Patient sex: M
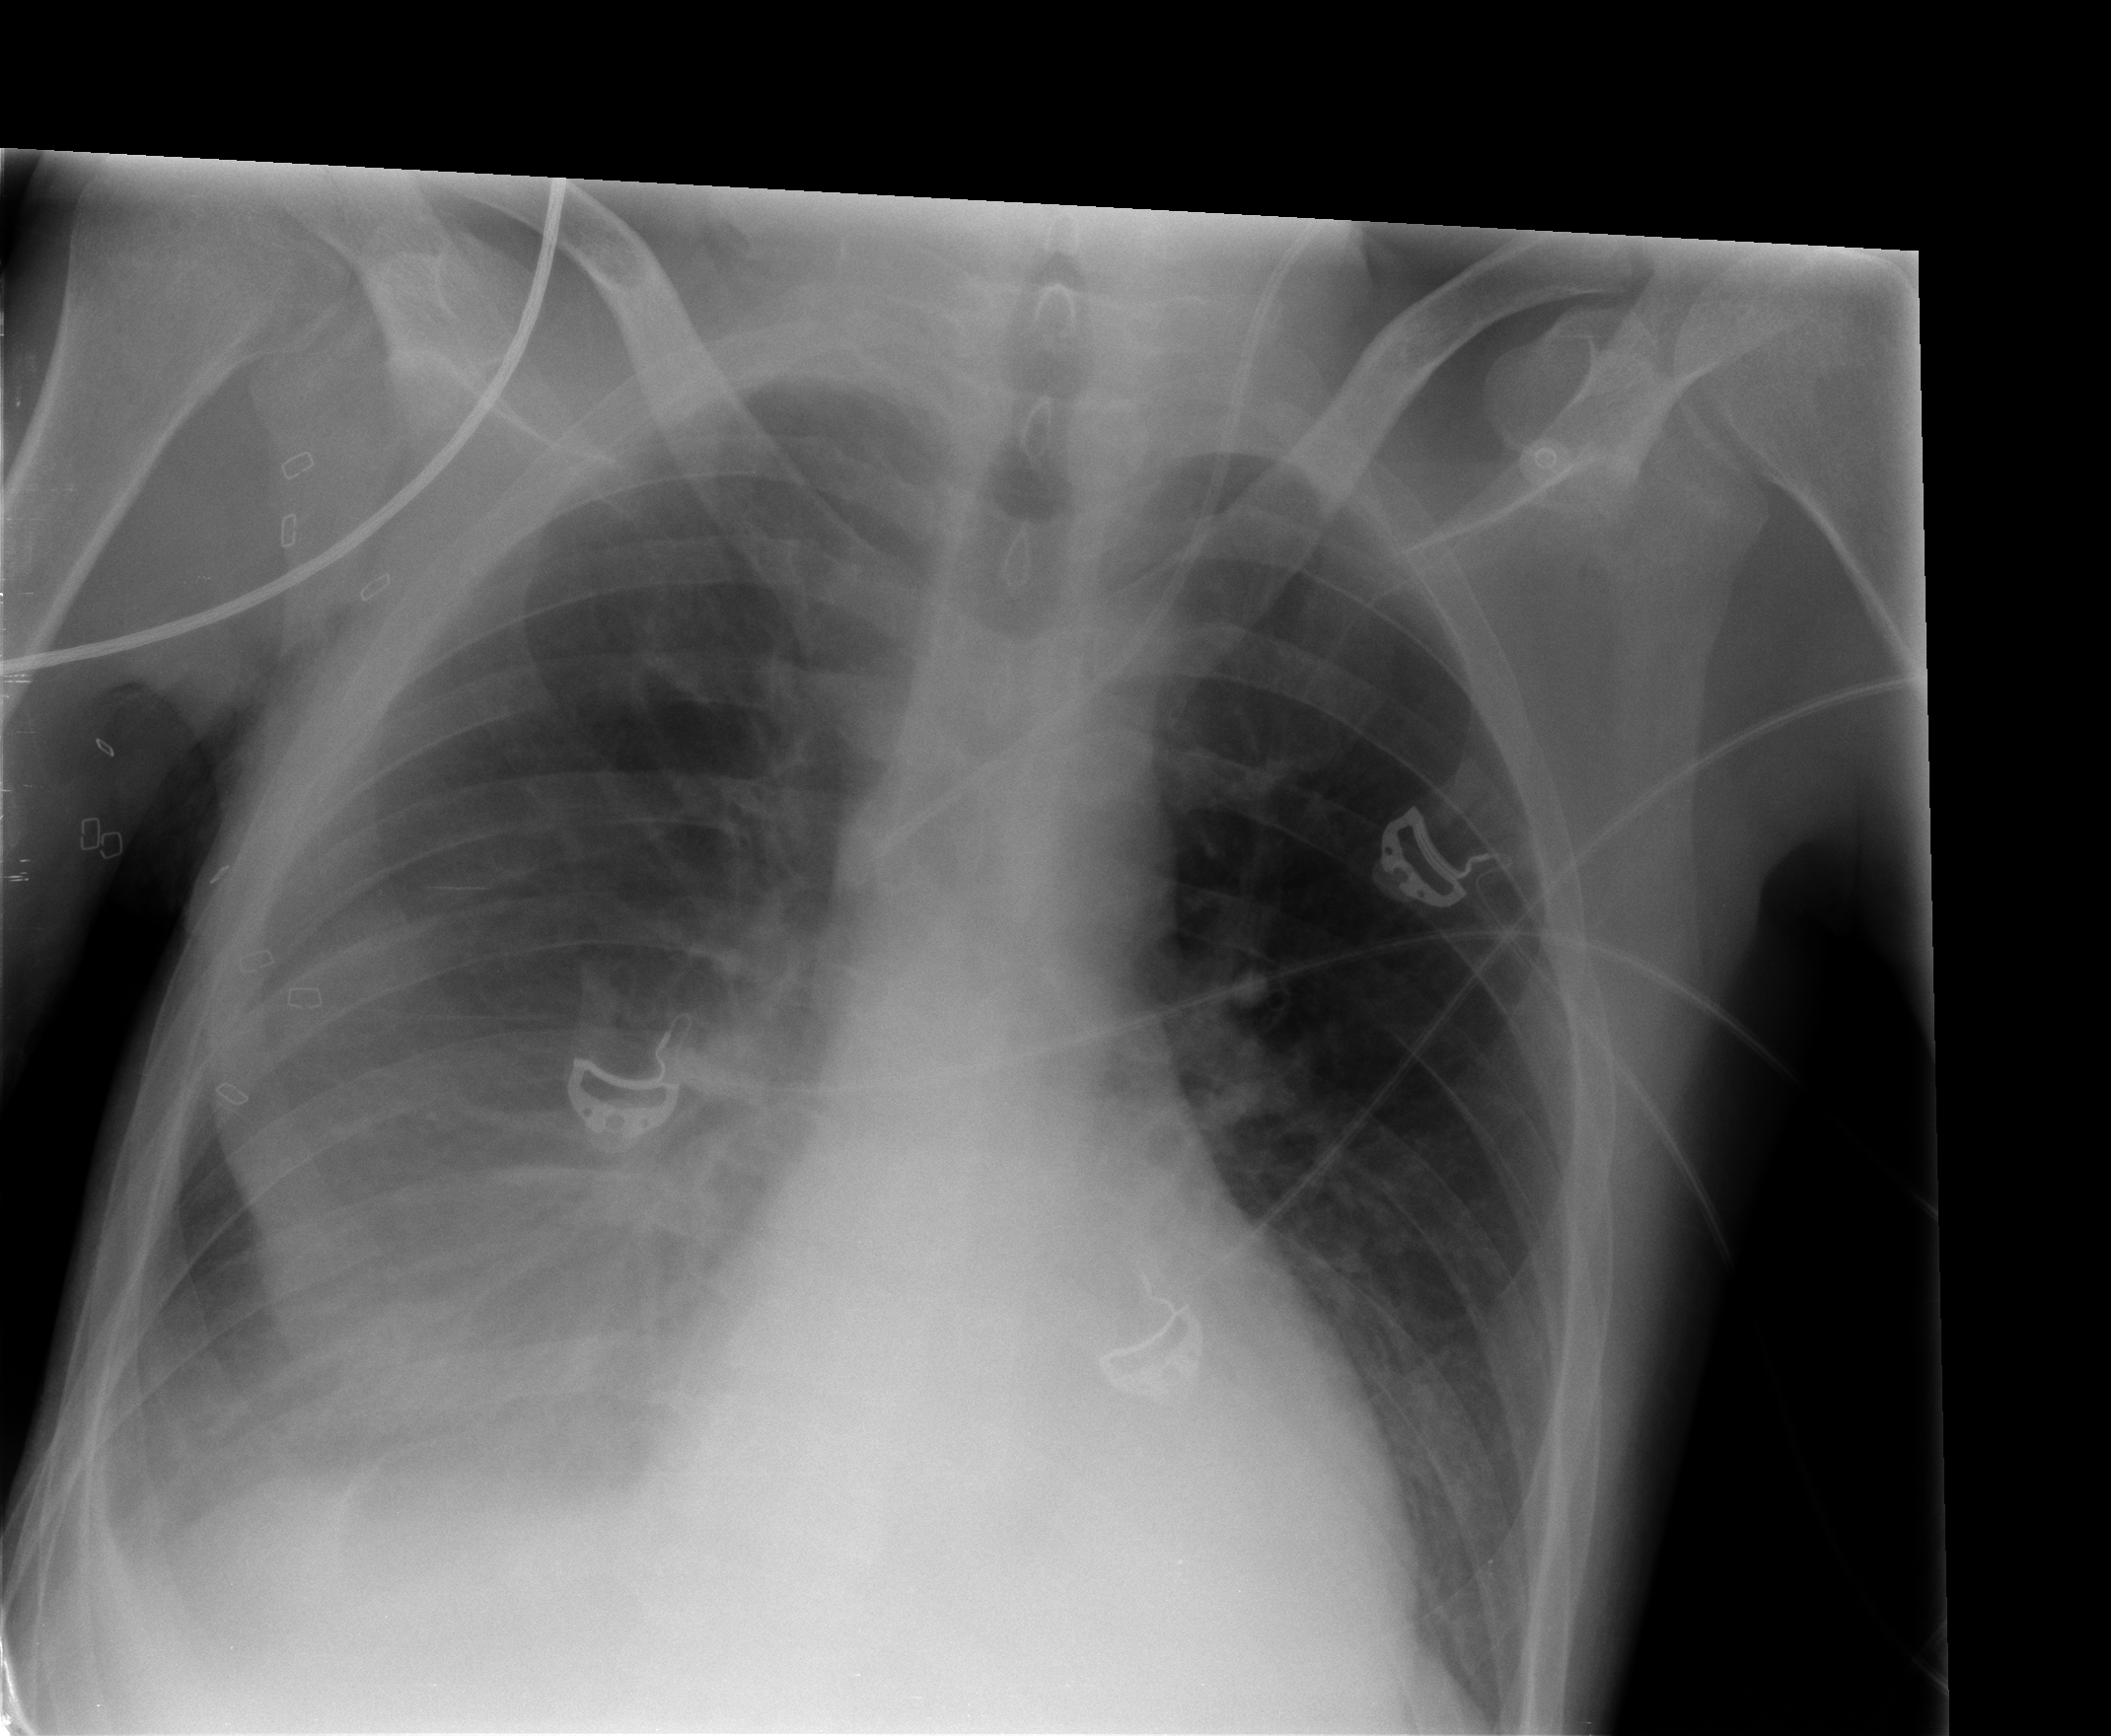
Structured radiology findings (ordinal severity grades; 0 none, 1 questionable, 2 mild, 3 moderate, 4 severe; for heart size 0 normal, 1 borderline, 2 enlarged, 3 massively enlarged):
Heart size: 0
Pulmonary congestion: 0
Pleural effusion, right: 2
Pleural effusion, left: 0
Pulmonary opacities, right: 0
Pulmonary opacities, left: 0
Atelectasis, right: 0
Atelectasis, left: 0